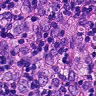
Metastatic tissue present: yes